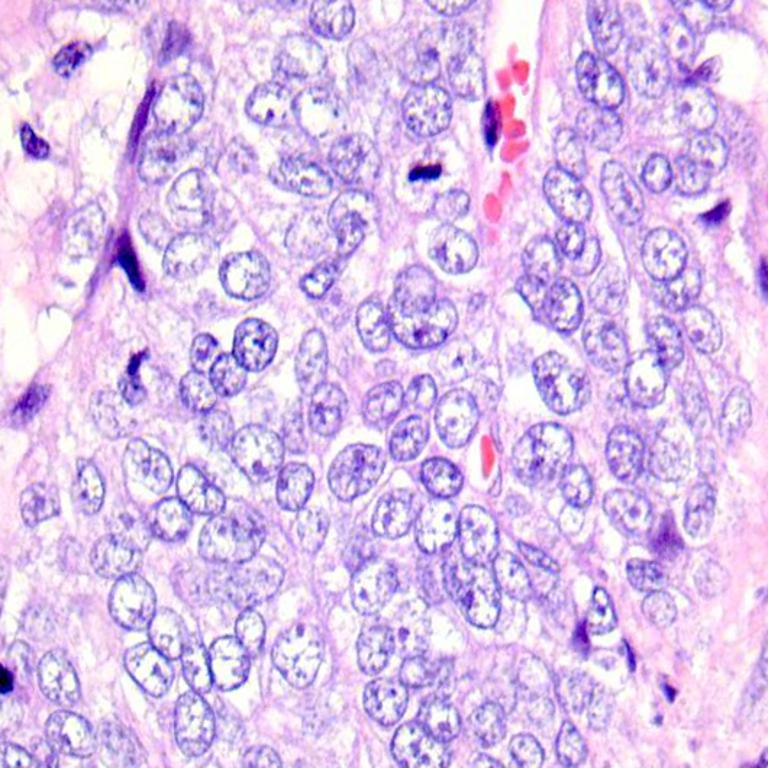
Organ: colon
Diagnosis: adenocarcinomas